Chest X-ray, AP view. Patient: 64 years old, sex F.
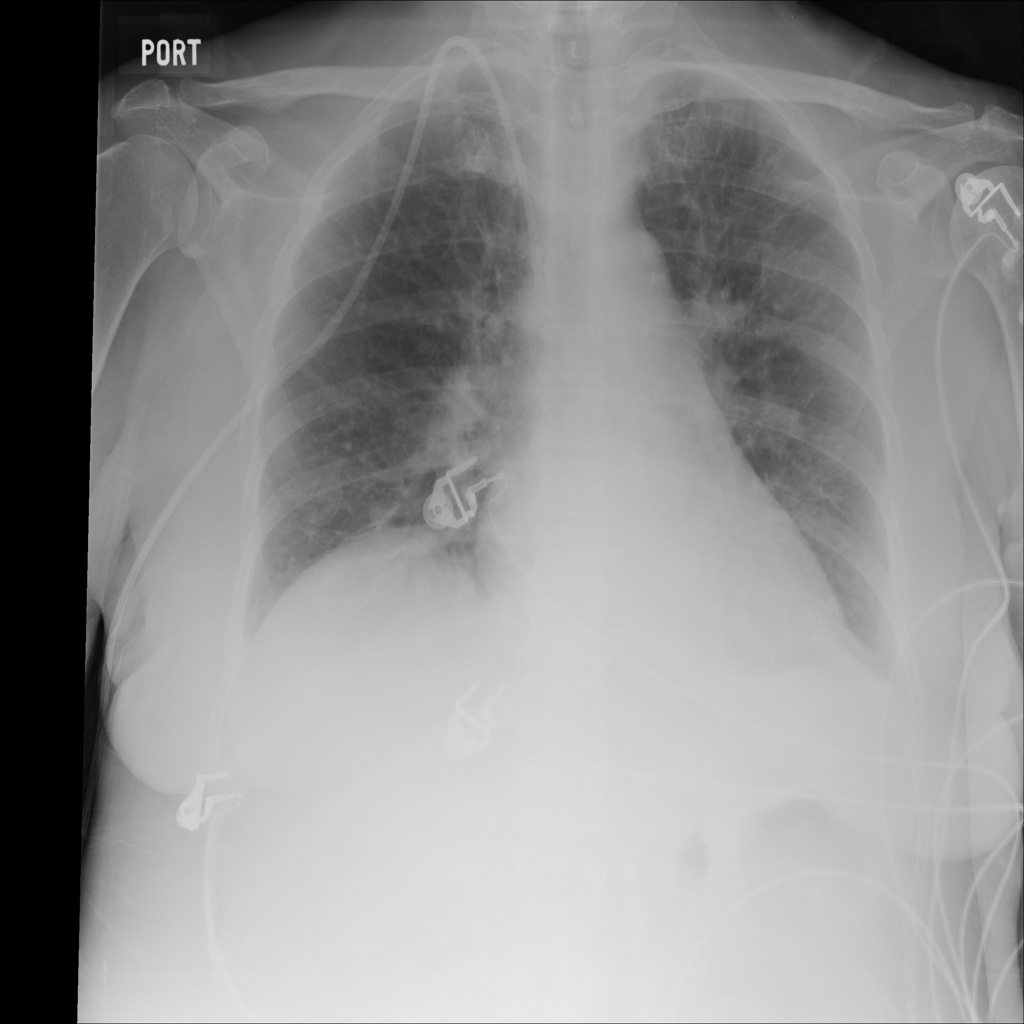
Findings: No Finding